Field crop: maize
Growth stage: 2
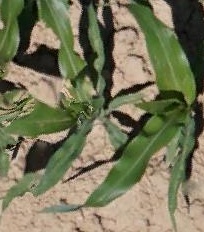
Species: maize